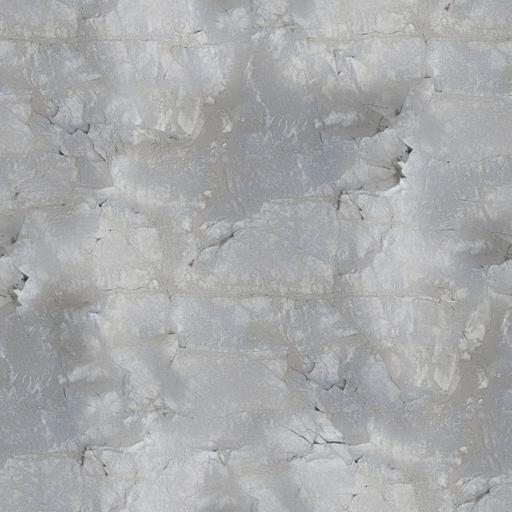
Tags: cliff concrete rock stone